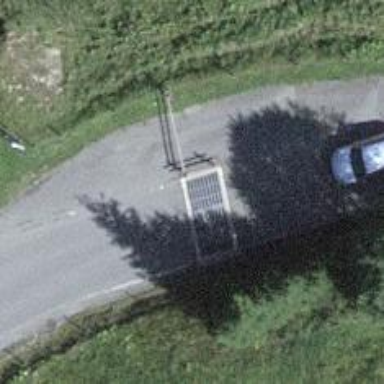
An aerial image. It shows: Cattle grid.